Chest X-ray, PA view. Patient: 37 years old, sex M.
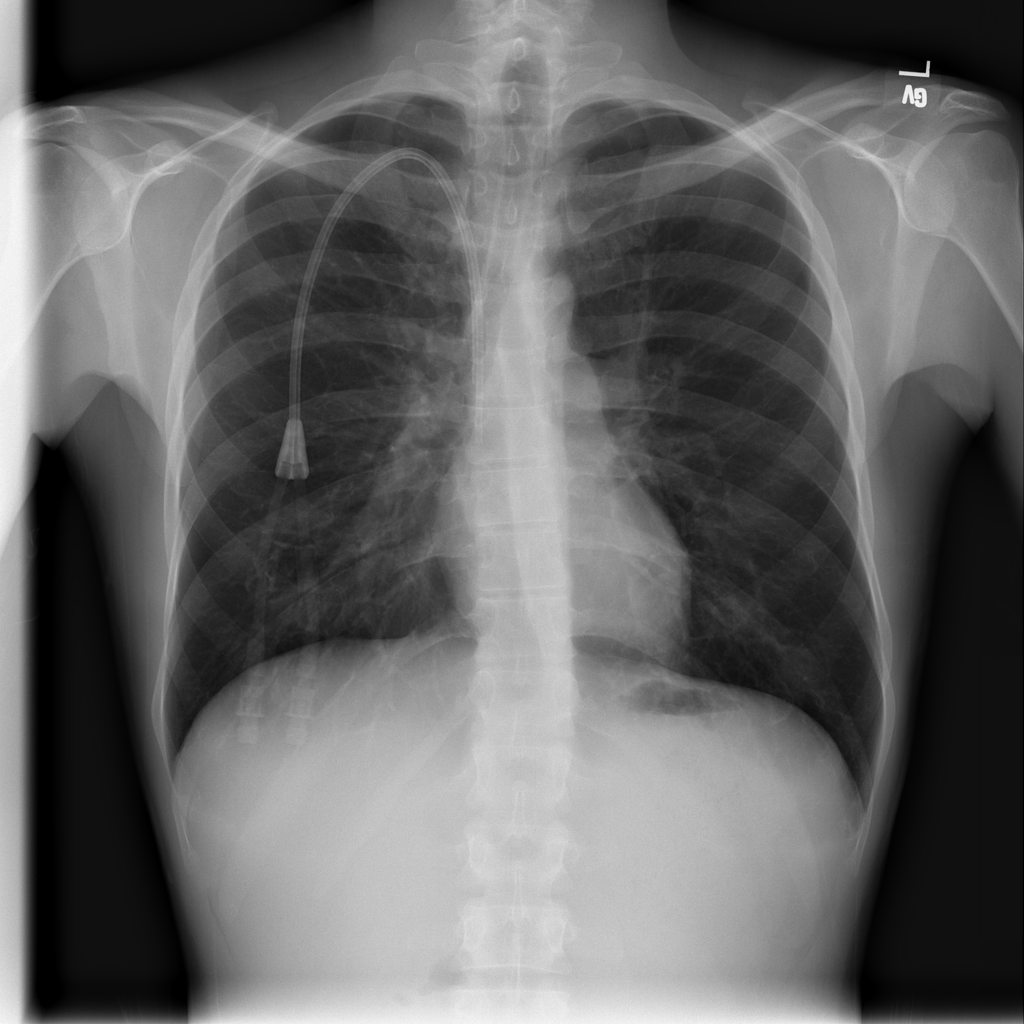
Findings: No Finding